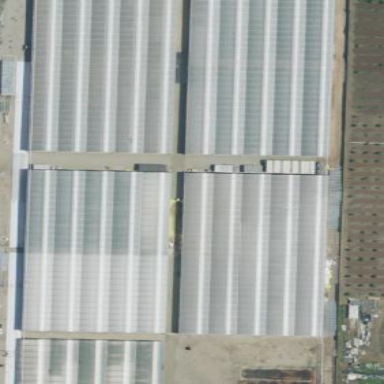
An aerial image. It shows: Greenhouse.